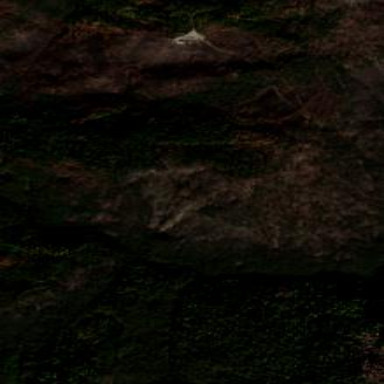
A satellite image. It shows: Forest area.